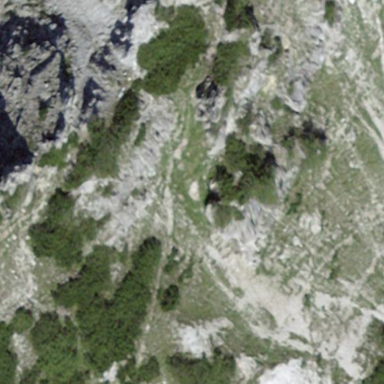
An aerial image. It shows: Landscape of bare rock.